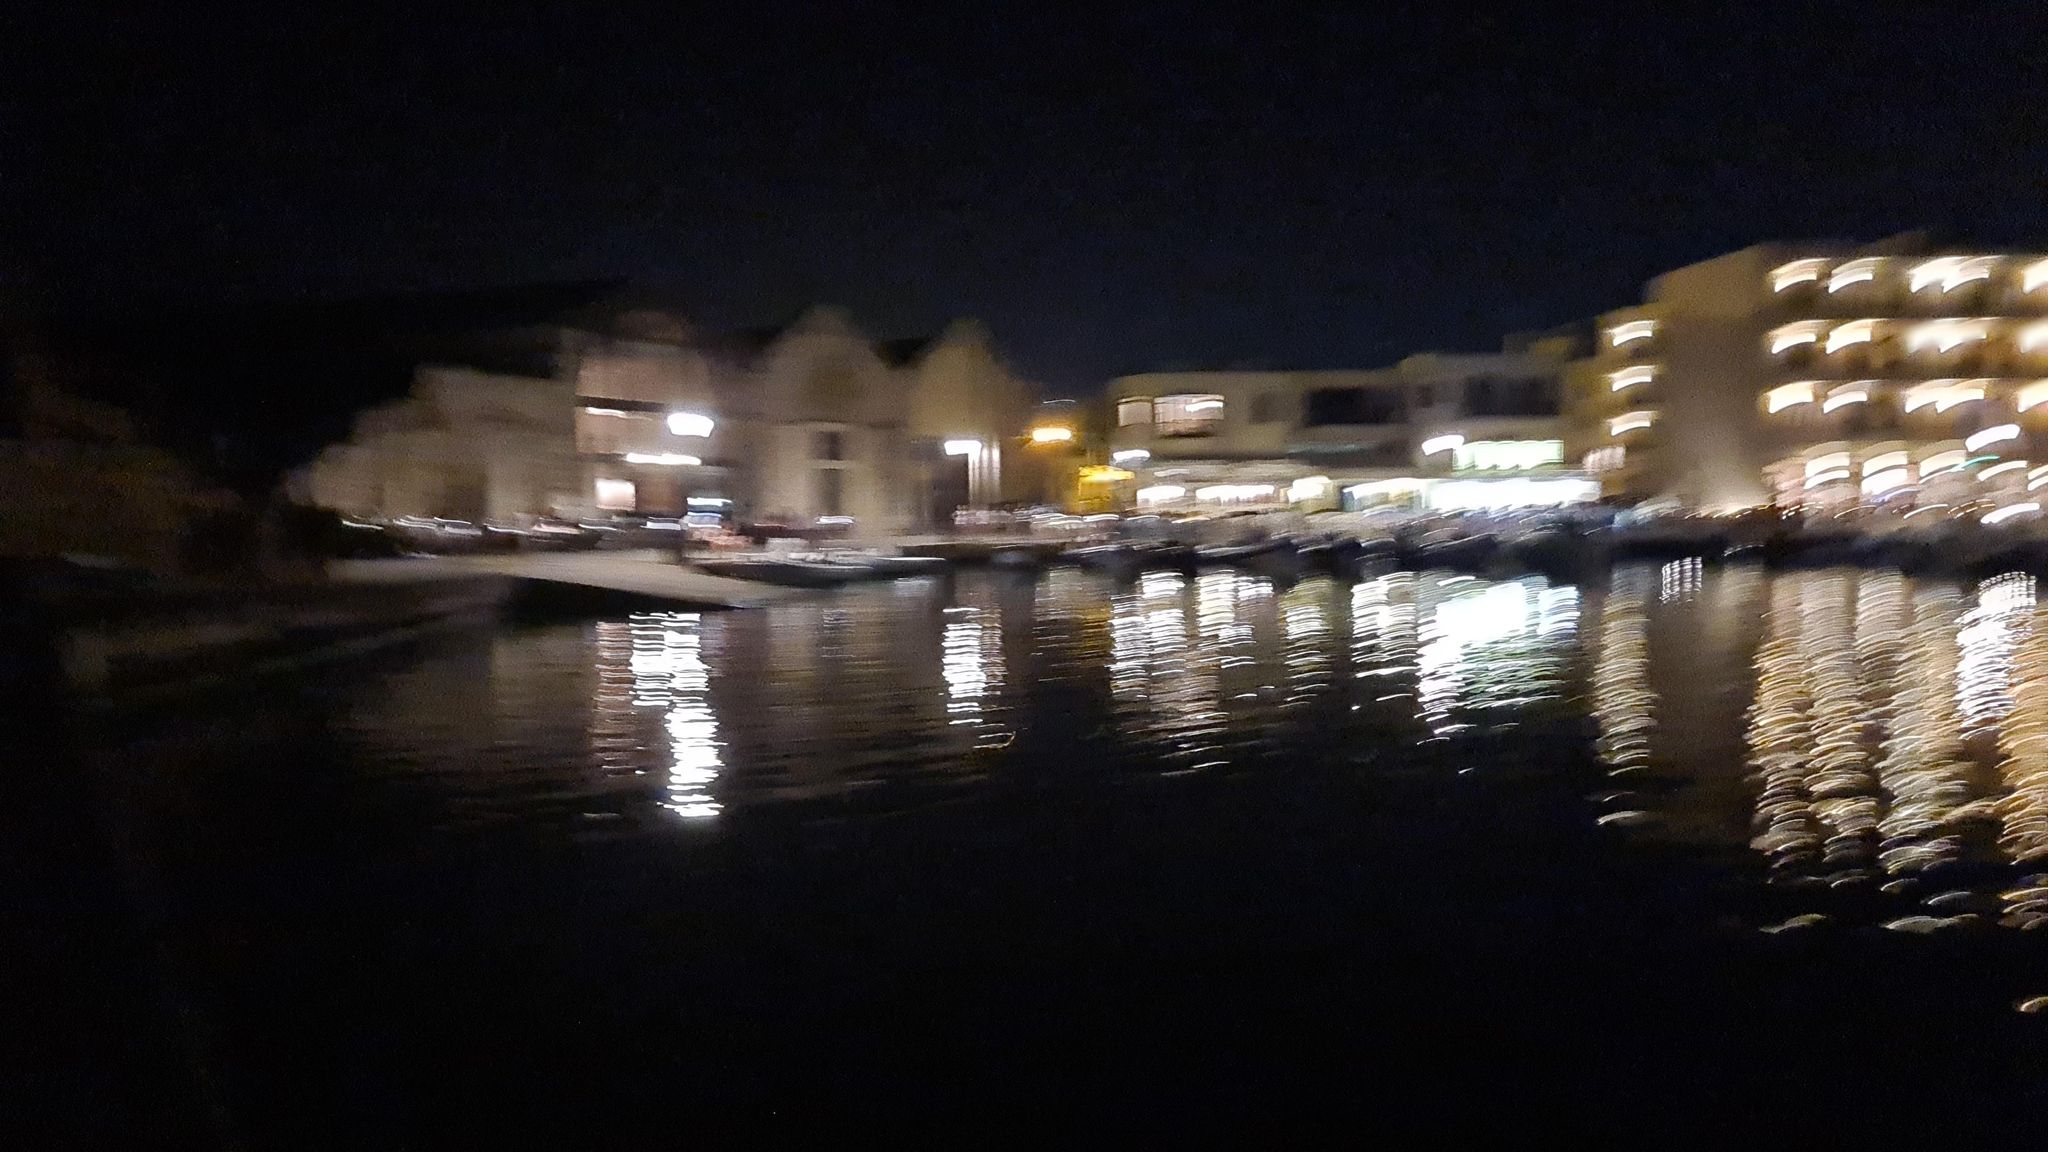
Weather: snowy
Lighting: night
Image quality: slightly poor
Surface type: driving surface
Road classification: residential, footway, steps
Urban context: urban centre
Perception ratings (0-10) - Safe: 3.13, Lively: 4.12, Beautiful: 5.13, Boring: 3.2, Depressing: 0.77, Wealthy: 7.01